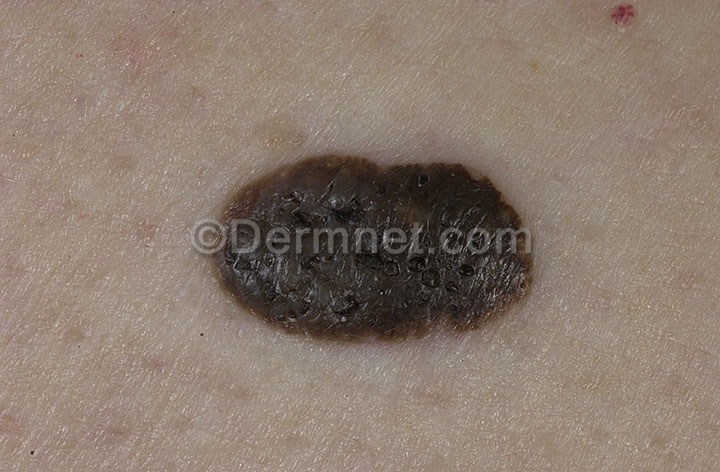
Disease: Seborrheic Keratoses and other Benign Tumors